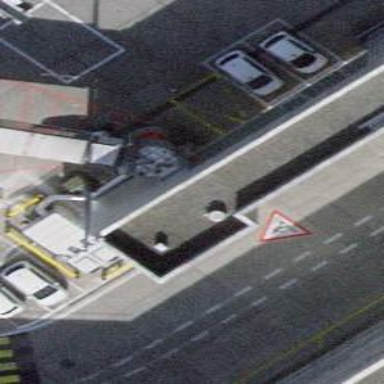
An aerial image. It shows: Airport gate.